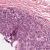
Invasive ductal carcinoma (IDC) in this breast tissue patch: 1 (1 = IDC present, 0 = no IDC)